Question: I have a scrollView (this is a solution to support landscape computability)
and in it one child- linearLayout.
I want to pose a button at the bottom of a screen.
'layout_height = match_parent' is problematic as the scroll can be infinite.
How can I do this, to be compatible to all screen resolution?
this is my xml
'''
<?xml version="1.0" encoding="utf-8"?>
<ScrollView xmlns:android="http://schemas.android.com/apk/res/android"
xmlns:app="http://schemas.android.com/apk/res/com.m"
android:layout_width="match_parent"
android:layout_height="match_parent"
android:background="@color/blue_bg" >
<LinearLayout
android:id="@+id/rootLayout"
android:layout_width="match_parent"
android:layout_height="match_parent"
android:gravity="center_horizontal"
android:orientation="vertical" >
<com.m.view.text.mTextView
android:id="@+id/verifyHeaderText"
style="@style/textOnBg"
android:layout_gravity="center_horizontal"
android:layout_marginBottom="30dp"
android:layout_marginTop="50dp"
android:text="ENTER VERIFICATION CODE"
android:textAllCaps="true"
android:textColor="@android:color/white"
app:font_type="varela" />
<RelativeLayout
android:layout_width="match_parent"
android:layout_height="match_parent" >
<LinearLayout
android:layout_width="match_parent"
android:layout_height="wrap_content"
android:background="@android:color/white"
android:paddingBottom="5dp"
android:paddingLeft="25dp"
android:paddingRight="25dp"
android:paddingTop="5dp" >
<LinearLayout
android:id="@+id/inputBox"
android:layout_width="match_parent"
android:layout_height="50dp"
android:layout_gravity="center_horizontal"
android:gravity="center"
android:background="@drawable/input_box_idle"
android:orientation="horizontal" >
<EditText
android:id="@+id/verificationCodeEditText"
style="@style/textOnBg"
android:layout_width="wrap_content"
android:layout_height="wrap_content"
android:background="@android:color/transparent"
android:hint="- - - - -"
android:inputType="number"
android:maxLength="5"
android:textColor="#00bcfe"
android:textSize="25dp"
android:textStyle="italic" >
</EditText>
</LinearLayout>
</LinearLayout>
<Button
android:id="@+id/continueButton"
style="@style/textOnBg"
android:layout_width="250dp"
android:layout_height="50dp"
android:layout_alignParentBottom="true"
android:layout_centerHorizontal="true"
android:layout_marginBottom="10dp"
android:background="@drawable/btn_selector"
android:text="Continue"
android:textColor="#00bcfe"
android:textSize="16dp"
android:textStyle="italic" />
</RelativeLayout>
</LinearLayout>
</ScrollView>
'''
this is the result on wide-screen

The button is in the bottom of the scroll which spans 3/4 of the whole screen
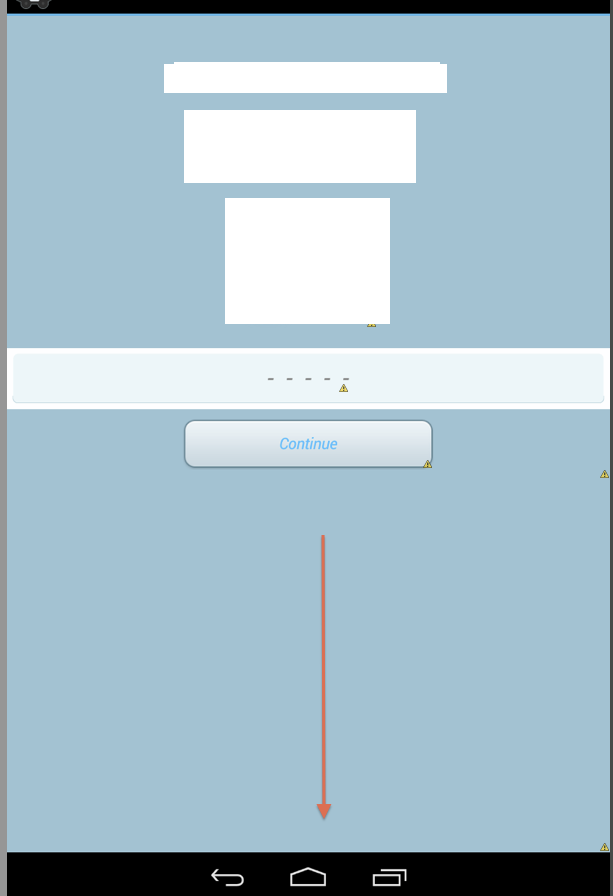
Answer: Add android:fillViewport="true" to your scrollview:
'''
<ScrollView xmlns:android="http://schemas.android.com/apk/res/android"
xmlns:app="http://schemas.android.com/apk/res/com.m"
android:layout_width="match_parent"
android:layout_height="match_parent"
android:background="@color/blue_bg"
android:fillViewport="true" >
'''